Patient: sex M, age 60
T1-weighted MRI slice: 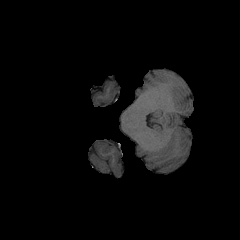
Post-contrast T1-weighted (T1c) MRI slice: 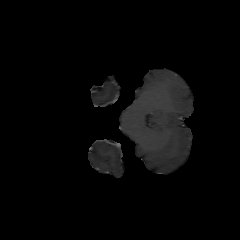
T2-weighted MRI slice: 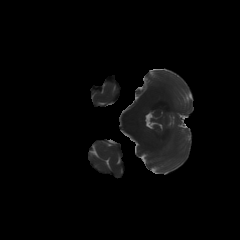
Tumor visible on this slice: no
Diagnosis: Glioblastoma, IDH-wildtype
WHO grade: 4